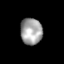
Tissue: skin
Cell type: Epithelial cells
Senescence score: 0.2778
Nuclear area (px): 569
Mean DAPI intensity: 160.954